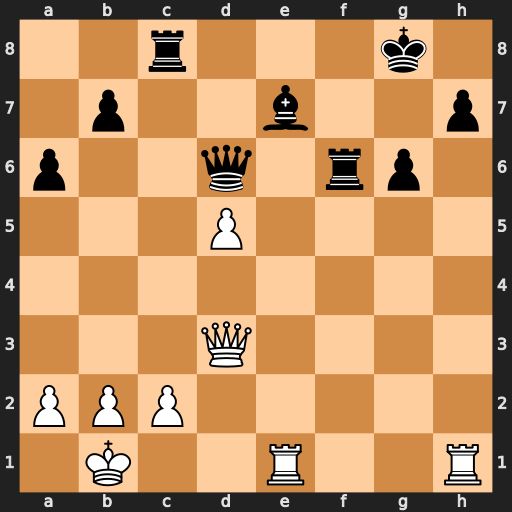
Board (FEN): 2r3k1/1p2b2p/p2q1rp1/3P4/8/3Q4/PPP5/1K2R2R
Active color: w
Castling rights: -
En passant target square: -
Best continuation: Qh3 Rf7 Qxc8+